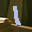
Label: 1